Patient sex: M
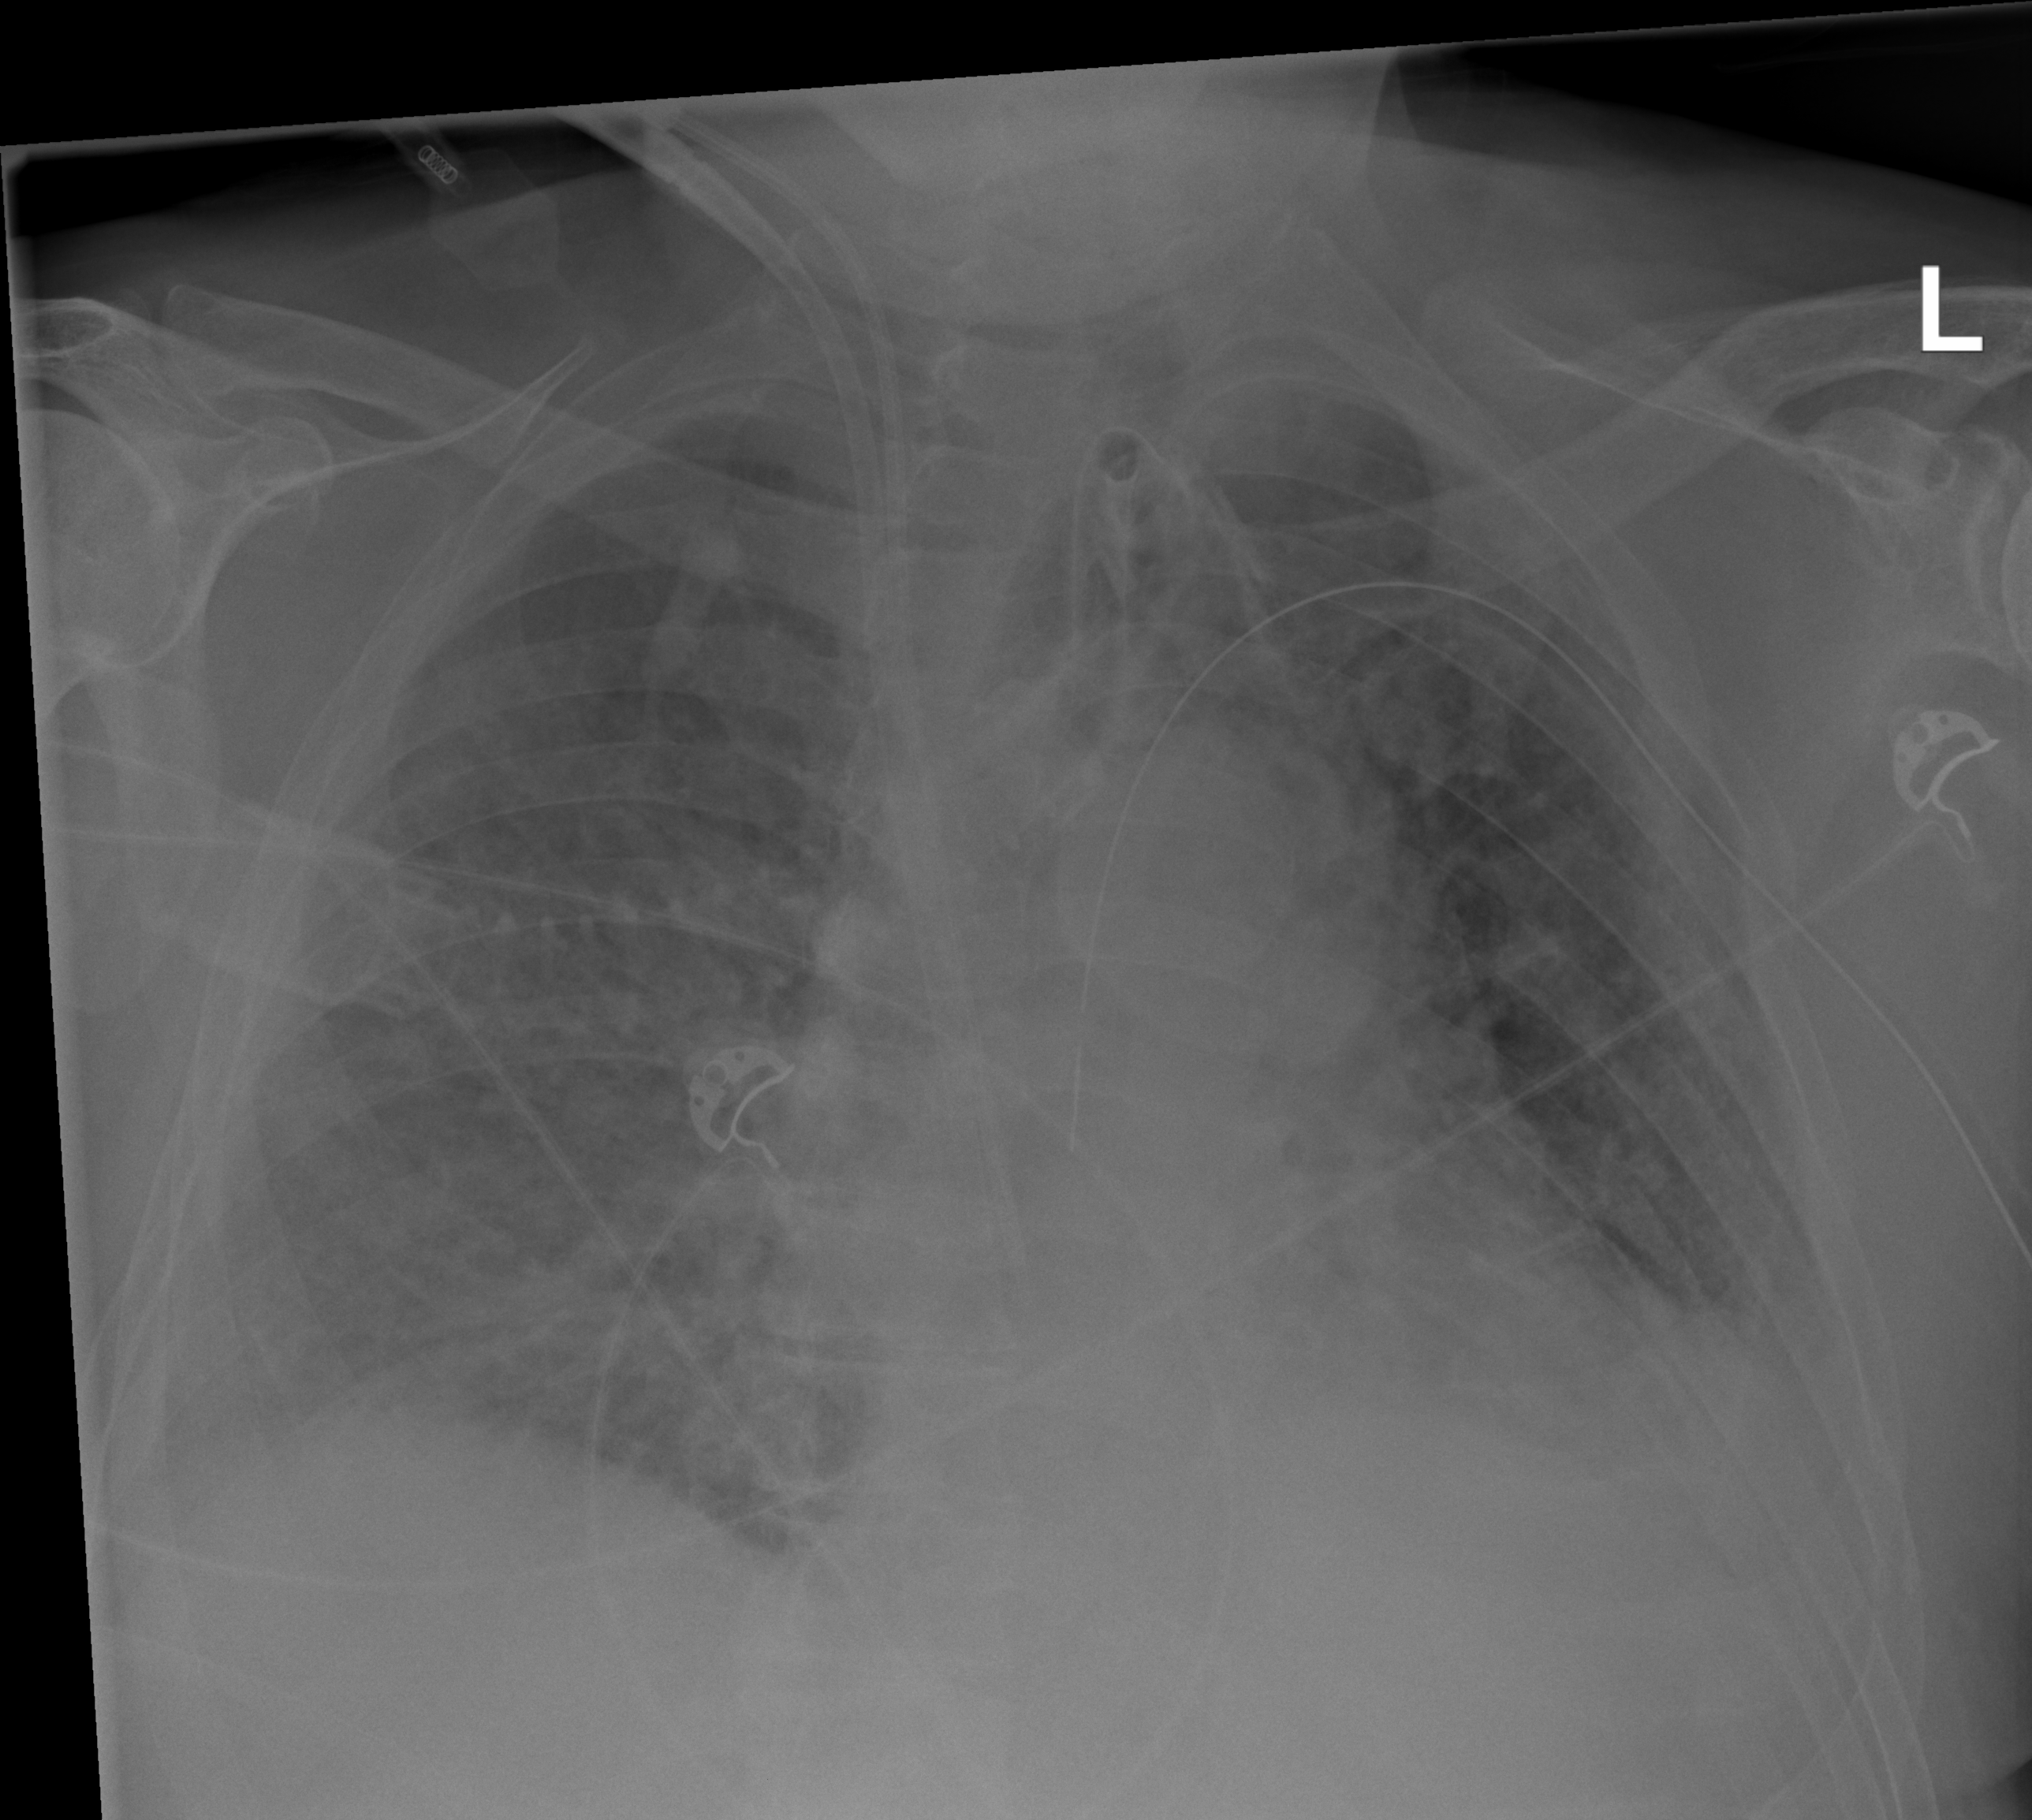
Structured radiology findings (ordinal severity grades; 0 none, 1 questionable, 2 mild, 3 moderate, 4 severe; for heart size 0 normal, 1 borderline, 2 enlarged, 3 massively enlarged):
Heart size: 2
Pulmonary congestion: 2
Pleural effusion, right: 2
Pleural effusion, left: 3
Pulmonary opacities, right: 2
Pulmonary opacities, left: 3
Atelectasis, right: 2
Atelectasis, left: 3